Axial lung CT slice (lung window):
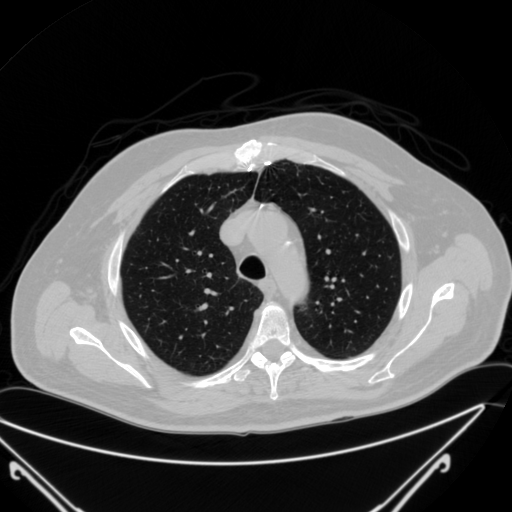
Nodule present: no